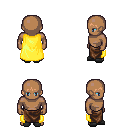
a pixel art fantasy rpg character, male body template, human, dark skin, yellow cape, robe skirt, plain hairstyle, gray slippers, four views (front, back, left, right), 2x2 character sprite sheet, small pixel art, hard edges, no anti-aliasing